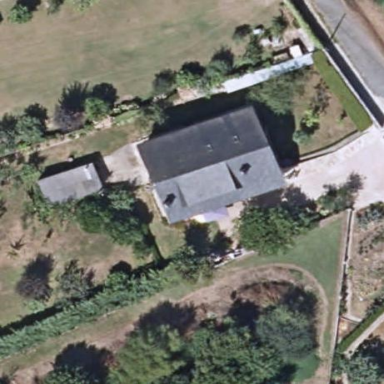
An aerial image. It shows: Simple house.